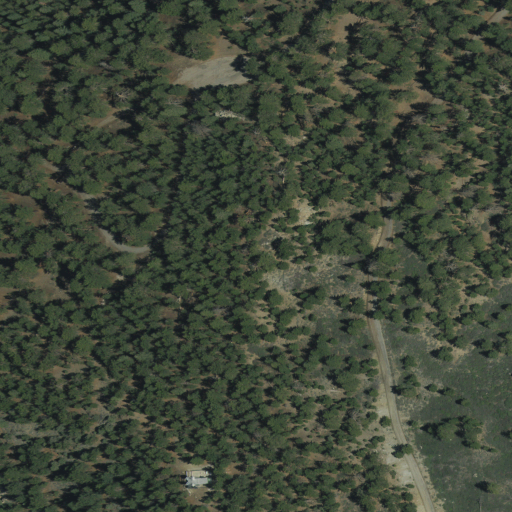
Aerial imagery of mountain in California named Cerro Noroeste containing evergreen forest, open development, shrub, medium intensity development, low intensity development, and high intensity development